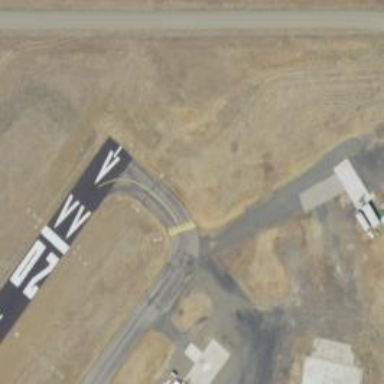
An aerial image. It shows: Image of taxiway at airport.